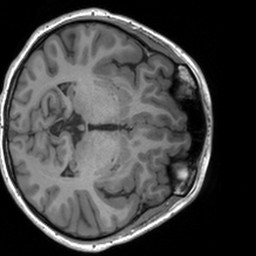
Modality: T1w
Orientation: axial
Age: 19
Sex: female
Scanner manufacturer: siemens
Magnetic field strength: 3 T
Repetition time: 1.9 s
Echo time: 0.00226 s